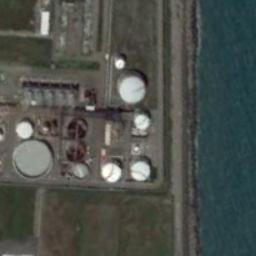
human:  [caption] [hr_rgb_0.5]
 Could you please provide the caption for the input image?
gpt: There are many storage tanks on the bare land next to the water .

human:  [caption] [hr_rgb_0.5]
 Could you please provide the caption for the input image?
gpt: There are many different sized storage tanks in the factory, And there is a river outside the factory .

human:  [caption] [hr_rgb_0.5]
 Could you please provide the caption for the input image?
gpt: The storage tanks are surrounded by grass .

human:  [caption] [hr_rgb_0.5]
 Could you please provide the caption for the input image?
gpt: There are nine tanks of different size .

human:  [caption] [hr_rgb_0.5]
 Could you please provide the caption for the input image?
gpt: There are several storage tanks beside the river .